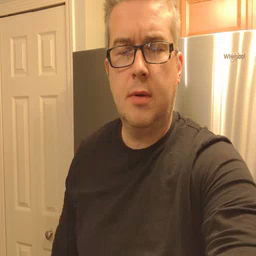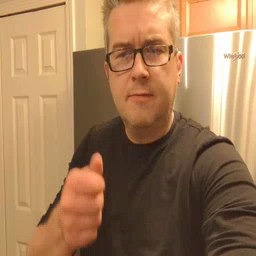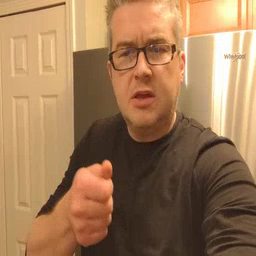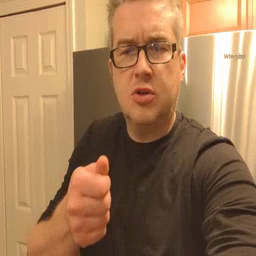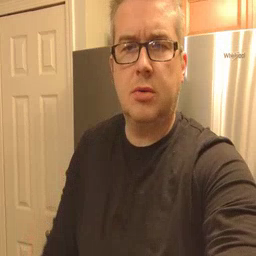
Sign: vacuum